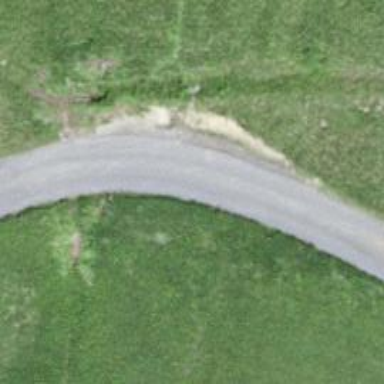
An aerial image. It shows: Passing place on the road.